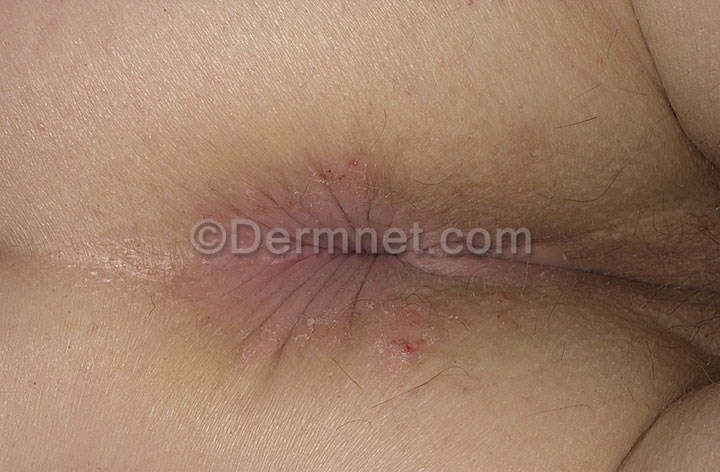
Disease: Eczema Photos